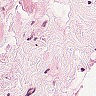
Metastatic tissue present: no